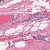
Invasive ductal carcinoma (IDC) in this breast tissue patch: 0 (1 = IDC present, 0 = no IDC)